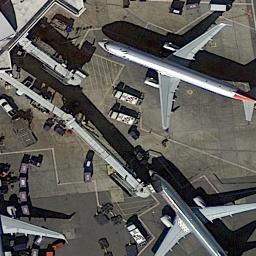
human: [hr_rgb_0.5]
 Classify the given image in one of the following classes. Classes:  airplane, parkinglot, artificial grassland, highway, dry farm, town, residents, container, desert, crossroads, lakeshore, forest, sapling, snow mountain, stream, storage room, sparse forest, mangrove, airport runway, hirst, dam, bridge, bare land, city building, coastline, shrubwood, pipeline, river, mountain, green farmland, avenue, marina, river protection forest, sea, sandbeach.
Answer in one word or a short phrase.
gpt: airplane